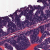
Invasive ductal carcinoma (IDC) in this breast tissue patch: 0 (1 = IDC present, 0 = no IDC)